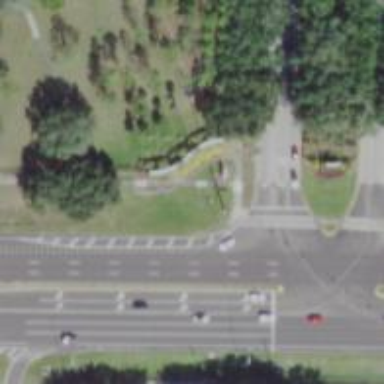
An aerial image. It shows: Footway along the parkway.